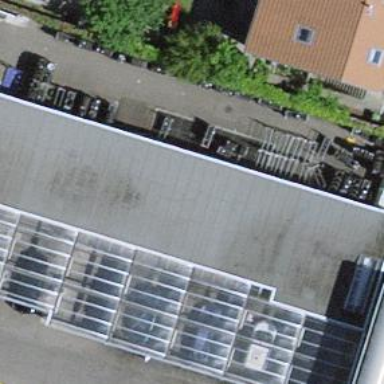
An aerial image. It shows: Car wash facility.